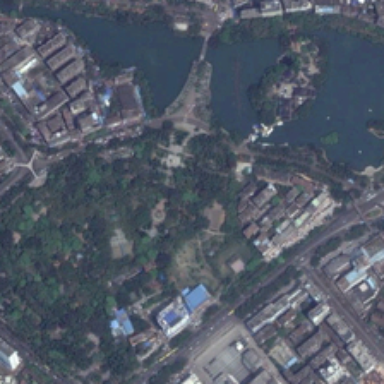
There is a wide river in front of the park .